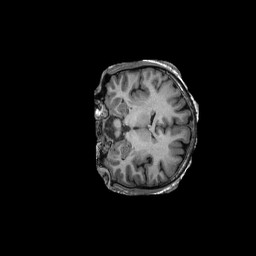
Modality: T1w
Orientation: coronal
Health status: ill
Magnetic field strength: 3 T